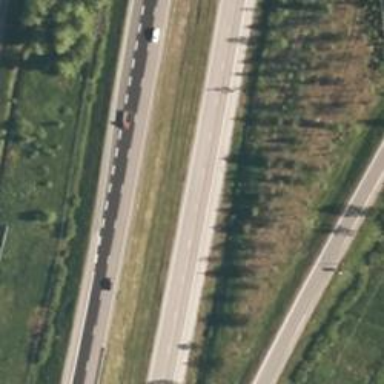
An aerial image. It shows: Asphalt motorway.